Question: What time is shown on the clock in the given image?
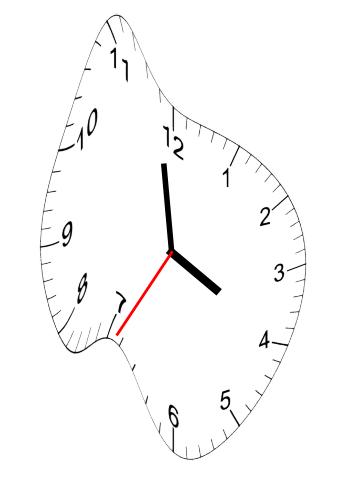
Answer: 03:58:35